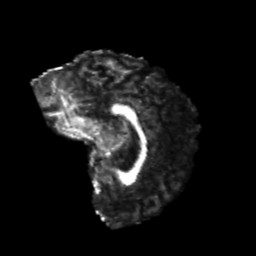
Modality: FA
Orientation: sagittal
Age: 24
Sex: female
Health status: healthy
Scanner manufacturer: philips
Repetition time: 7.393 s
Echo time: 0.08599 s